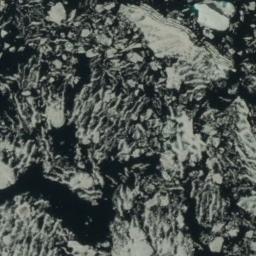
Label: sea_ice